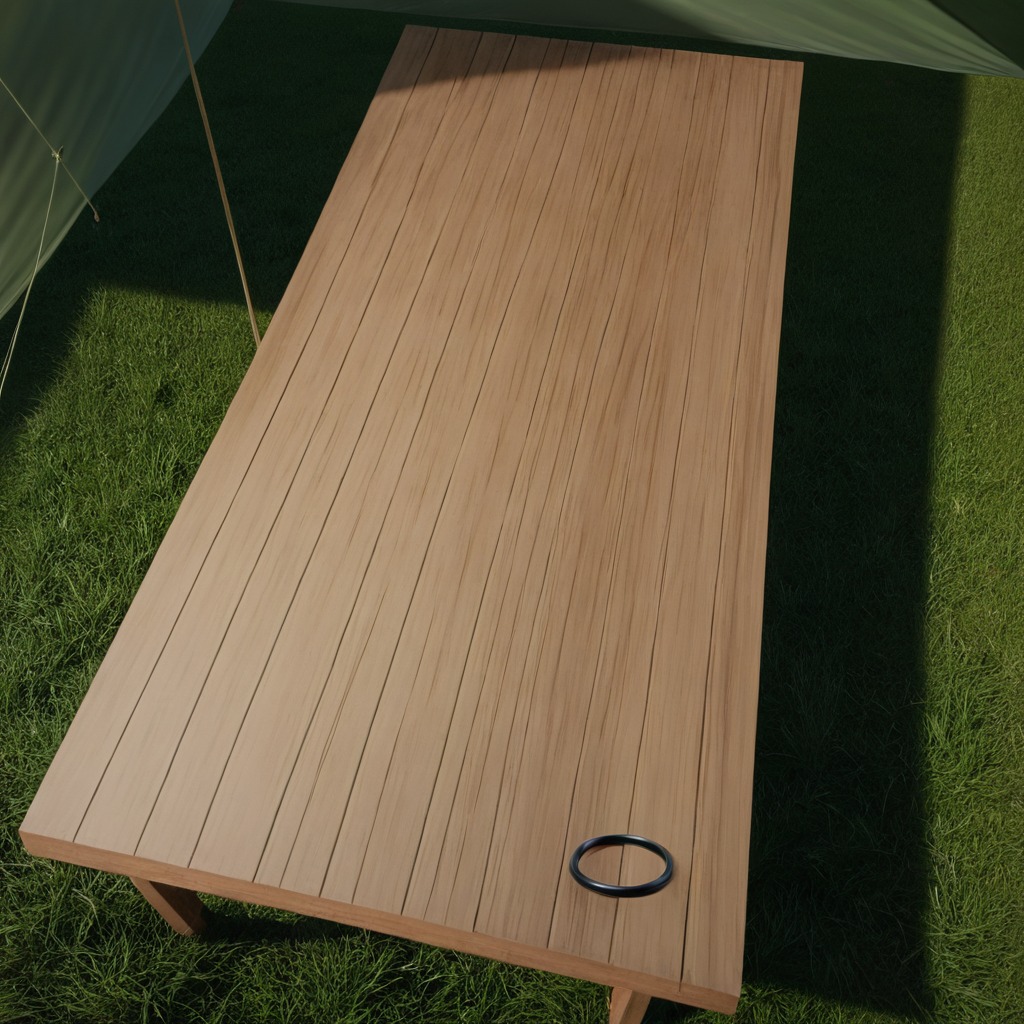
A rubber O-ring is lying on the wooden table.